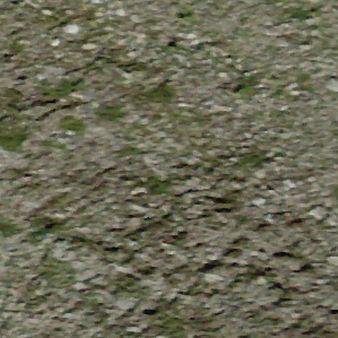
Label: other